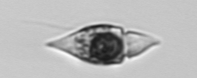
Label: Amphidinium